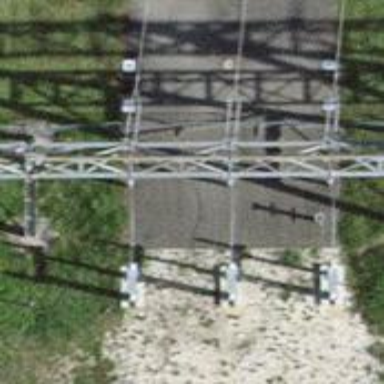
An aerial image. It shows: Three cables of power line.